Question: I want to call the object in the 'data.json' file

as an example in my 'getData.js':
'''
var data = JSON.parse(data.json);
alert(data['name']);
'''
How can I do that?
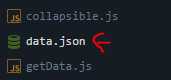
Answer: Nodejs
You need to require fs which is library help to work with files. Then read the file.
'var fs = require('fs'); var obj; fs.readFile('data.json', 'utf8', function (err, data) { if (err) throw err; obj = JSON.parse(data); });'
Using jQuery
<URL>
'$.getJSON("test.json", function(json) { console.log(json); // this will show the info it in firebug console });'